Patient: sex F, age 31
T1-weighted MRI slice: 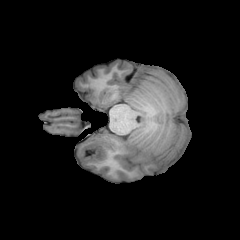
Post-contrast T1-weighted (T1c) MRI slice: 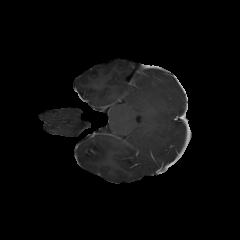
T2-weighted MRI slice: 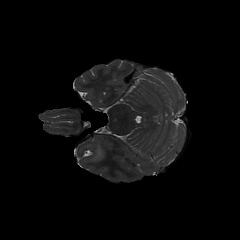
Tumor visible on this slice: yes
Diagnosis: Astrocytoma, IDH-mutant
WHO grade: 2